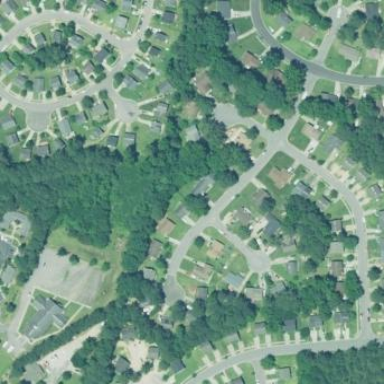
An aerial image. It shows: Residential neighbourhood.